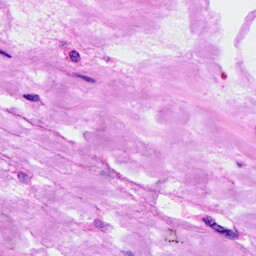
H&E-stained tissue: Breast